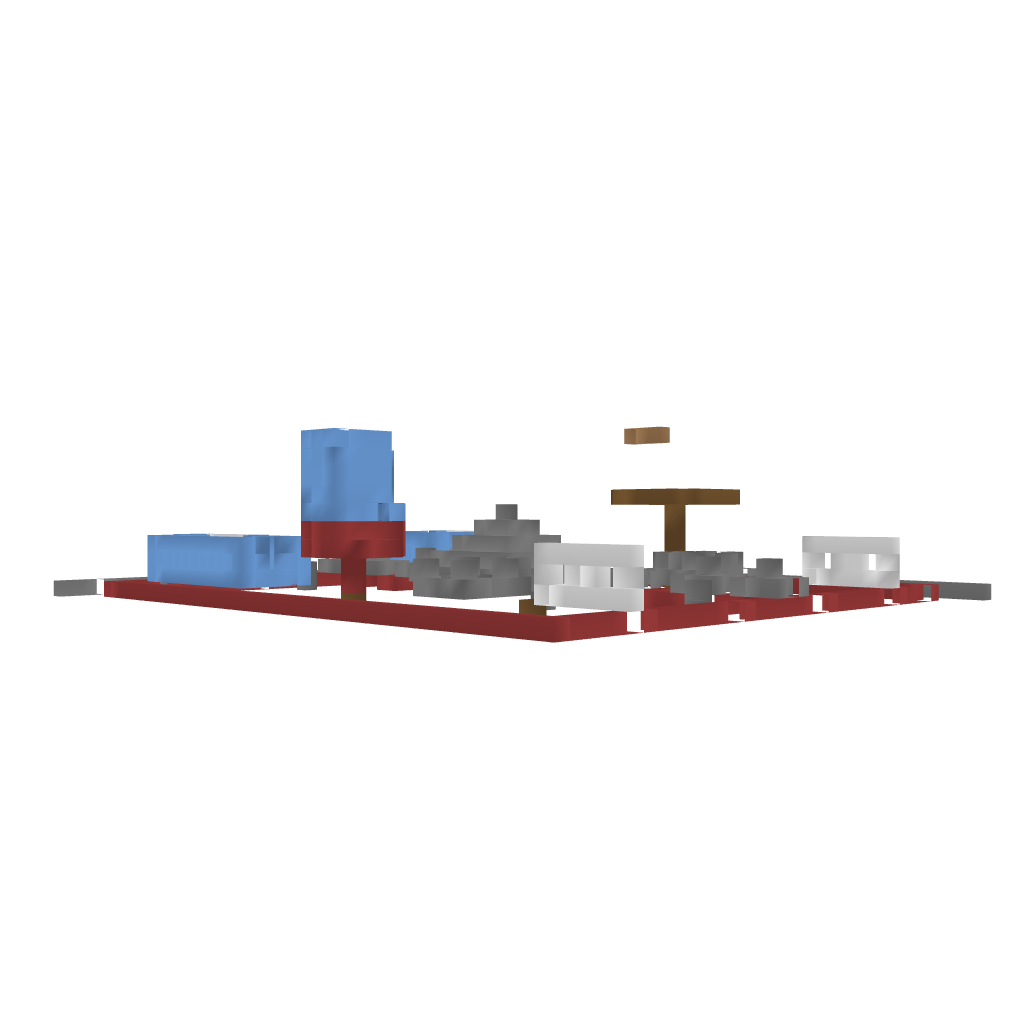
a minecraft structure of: GunFun bad low quality